You are looking at a signal-to-image encoding: consecutive vibration samples arranged as the rows of a grayscale square. Determine the bearing's health state. Answer with exactly one of: normal, inner_race, outer_race, ball.
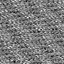
Answer: outer_race